You are looking at a signal-to-image encoding: consecutive vibration samples arranged as the rows of a grayscale square. What is the most likely bearing condition (normal, inner_race, outer_race, ball)?
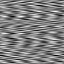
Answer: ball